Question: I get this error when ever i try run a rawQuery statement for my android application. Does anyone no how to fix it?
I am using android 2.2 for my SDK

its driving me crazy :(
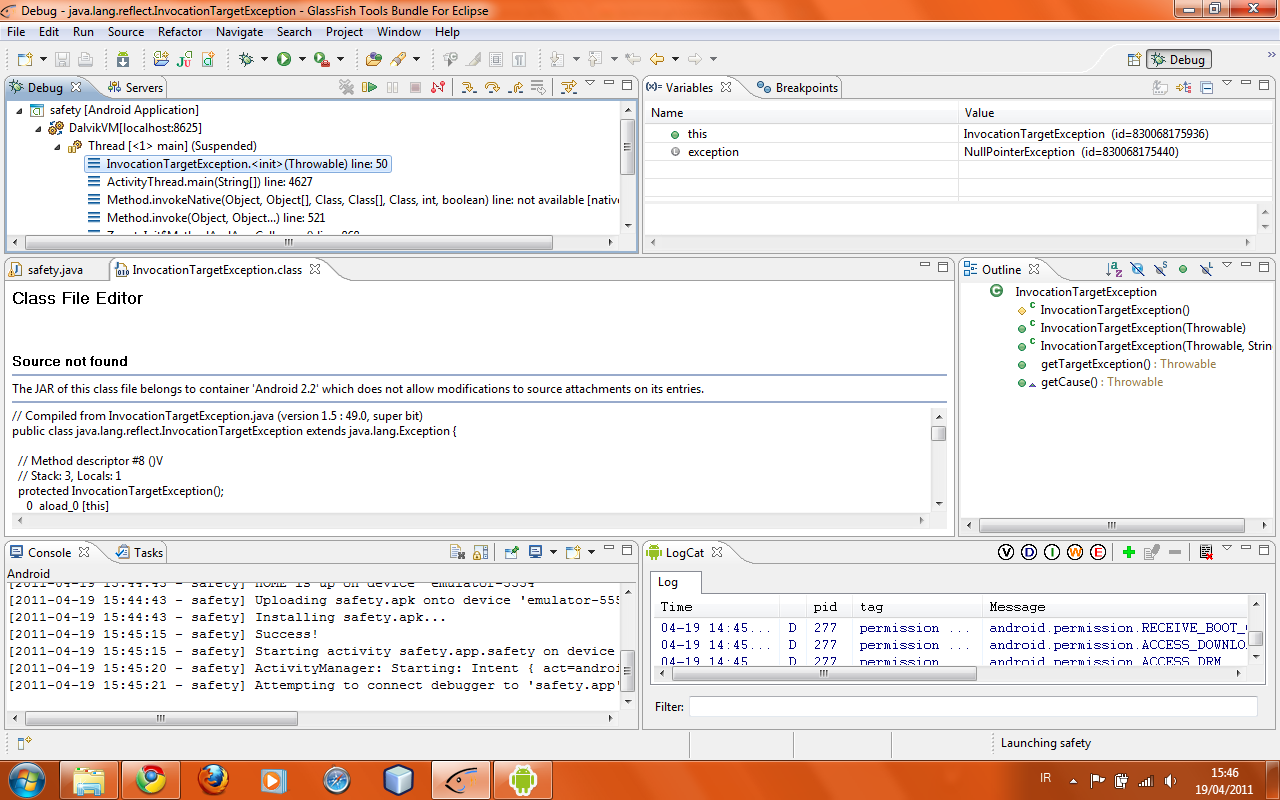
Answer: Niall,
The Android source code isn't included with the SDK. I believe this guide will show you how to add browse-able source to eclipse: <URL>